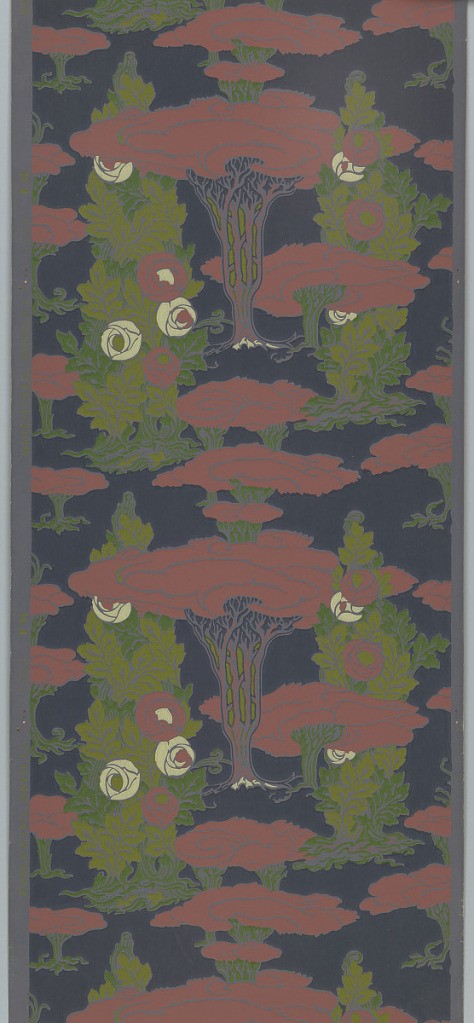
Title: Sidewall
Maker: Benton, Heath & Co., Hoboken, New Jersey, 1875 - 1917
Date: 1907–1908
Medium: Machine-printed paper
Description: Art Nouveau inspired design with stylized roses and trees. Printed in red, greens, yellow and blue on dark blue background.